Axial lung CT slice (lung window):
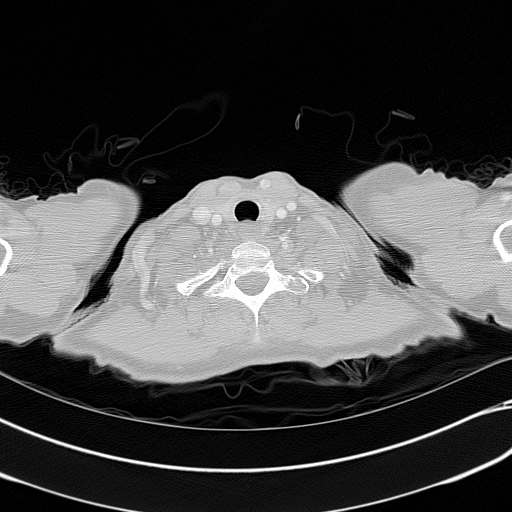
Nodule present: no